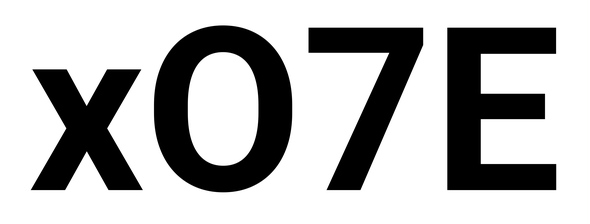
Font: Roboto_Bold